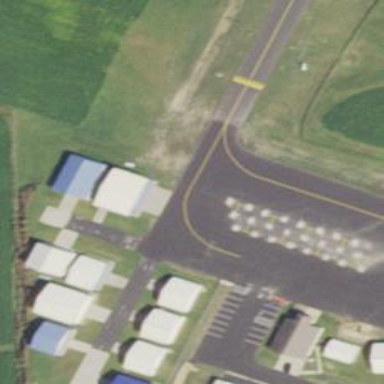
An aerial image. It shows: View of taxiway at the airport.